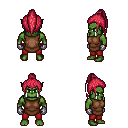
a pixel art fantasy rpg character, male body template, orc, green skin, brown tunic, red pants, ruby red long topknot hairstyle, metal gloves, four views (front, back, left, right), 2x2 character sprite sheet, small pixel art, hard edges, no anti-aliasing